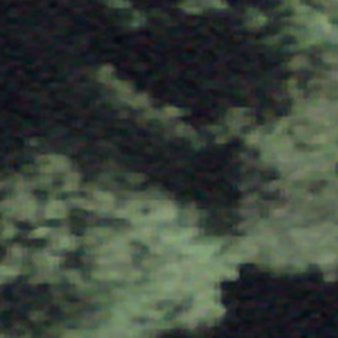
Label: other